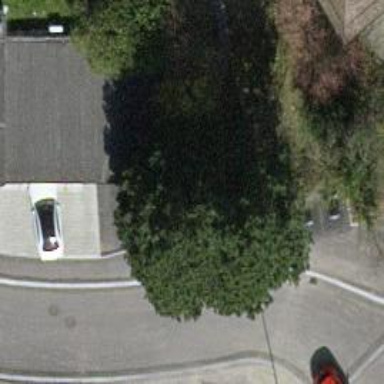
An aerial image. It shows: Hedge acting as barrier.